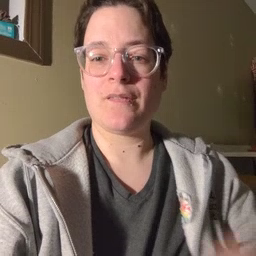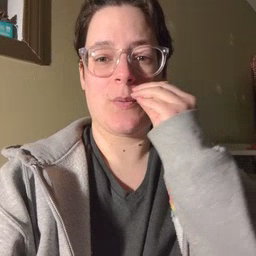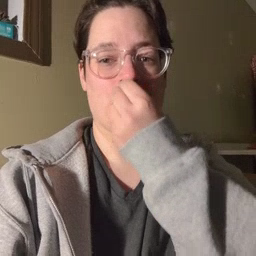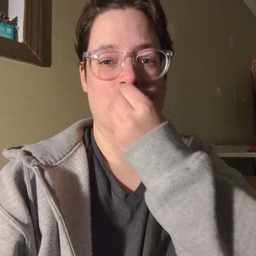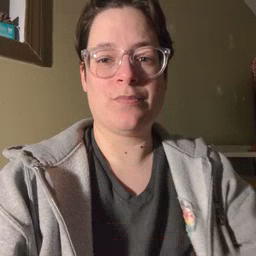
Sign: flower